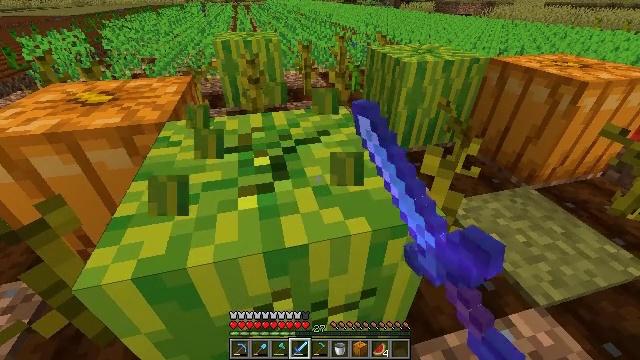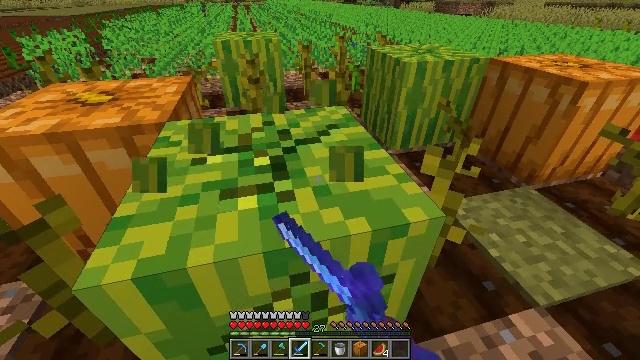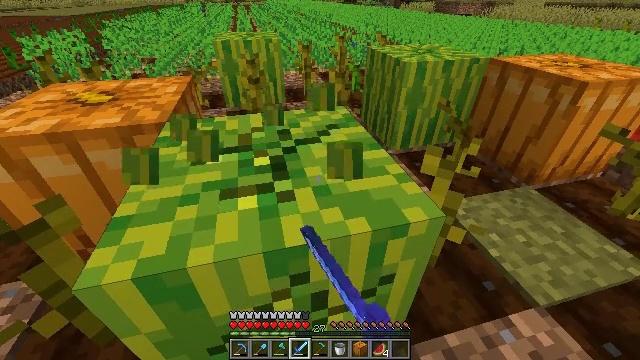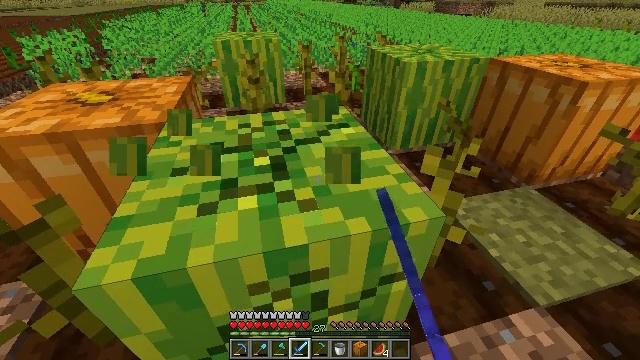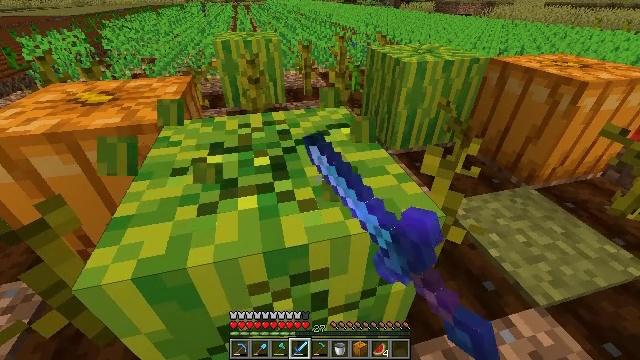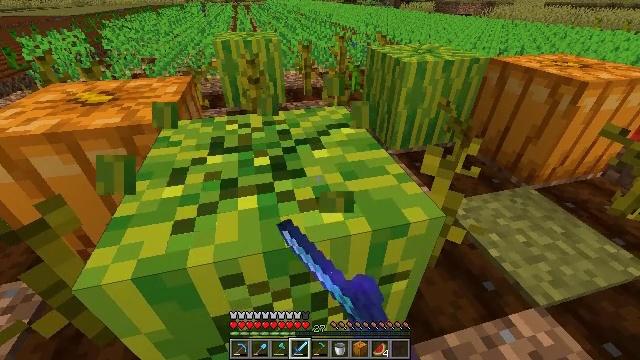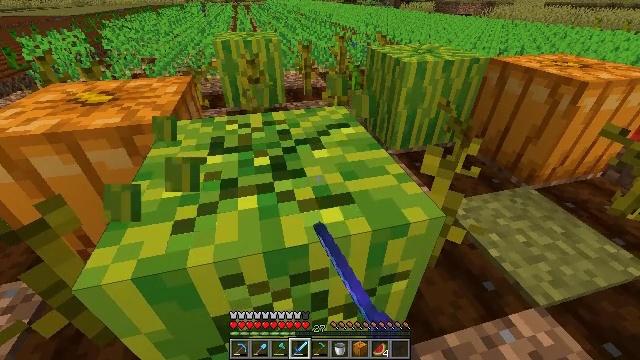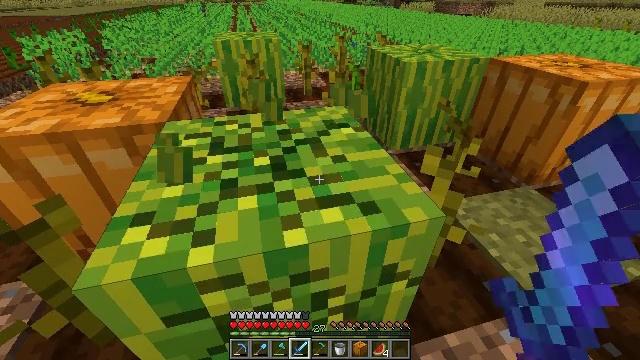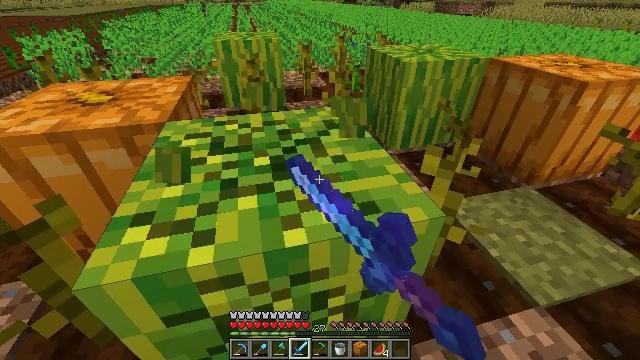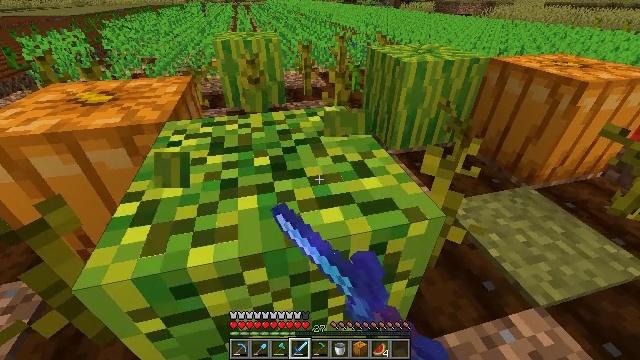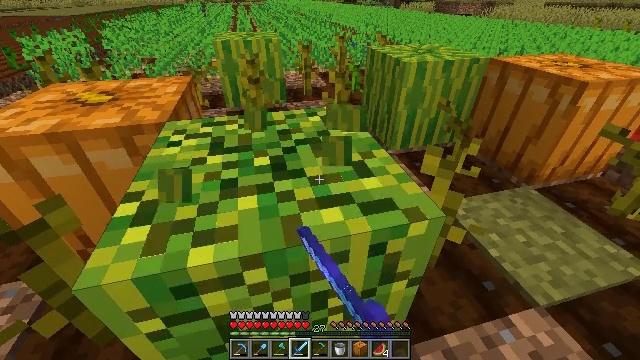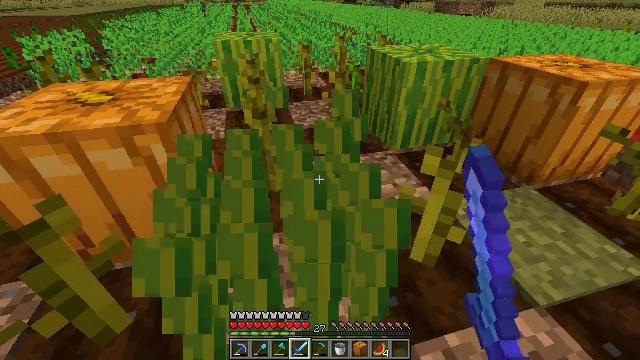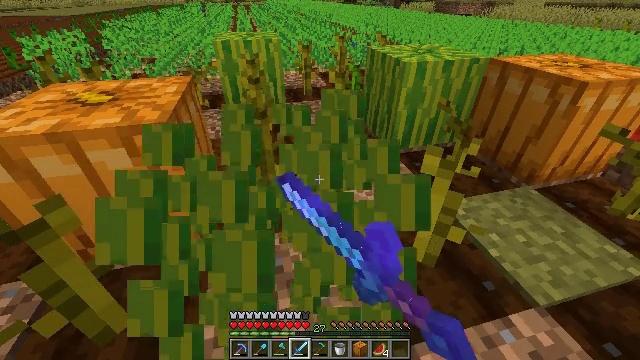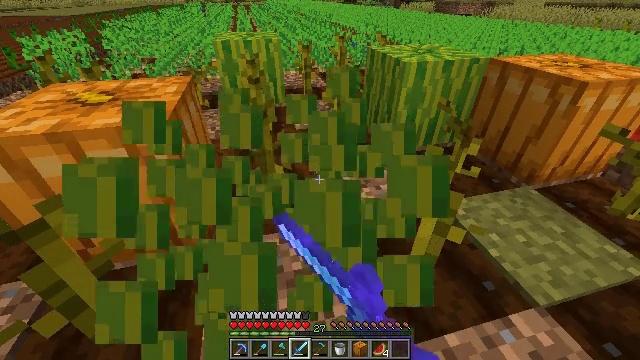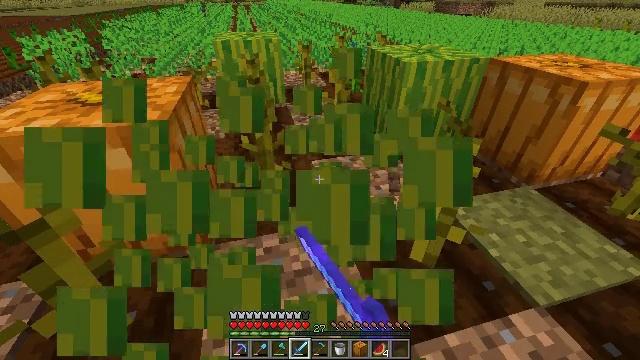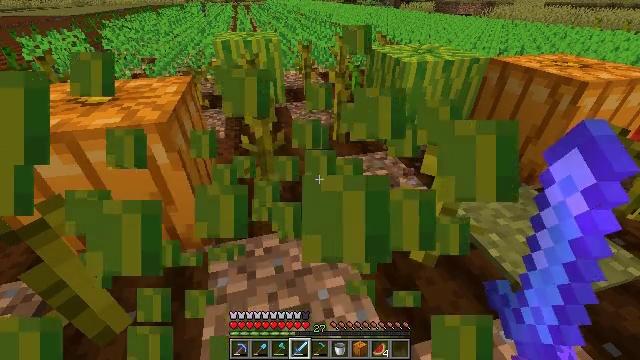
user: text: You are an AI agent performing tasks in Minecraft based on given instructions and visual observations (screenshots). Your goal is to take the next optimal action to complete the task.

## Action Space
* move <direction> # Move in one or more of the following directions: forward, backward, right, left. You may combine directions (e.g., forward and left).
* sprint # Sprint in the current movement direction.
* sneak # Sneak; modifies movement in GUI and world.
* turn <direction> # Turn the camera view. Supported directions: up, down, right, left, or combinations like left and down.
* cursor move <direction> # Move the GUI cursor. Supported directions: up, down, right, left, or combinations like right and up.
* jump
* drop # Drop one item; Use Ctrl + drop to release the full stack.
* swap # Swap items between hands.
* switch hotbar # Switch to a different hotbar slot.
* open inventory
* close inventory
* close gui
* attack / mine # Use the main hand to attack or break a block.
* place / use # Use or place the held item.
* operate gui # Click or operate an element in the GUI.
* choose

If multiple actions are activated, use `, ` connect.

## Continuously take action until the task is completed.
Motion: motion action
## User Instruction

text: Mine a melon block.
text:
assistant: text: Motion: attack / mine
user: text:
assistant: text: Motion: attack / mine
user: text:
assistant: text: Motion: attack / mine
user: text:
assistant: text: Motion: attack / mine
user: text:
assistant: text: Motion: attack / mine
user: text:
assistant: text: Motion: attack / mine
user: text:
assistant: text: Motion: attack / mine
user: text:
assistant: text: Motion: attack / mine
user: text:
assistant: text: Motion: attack / mine
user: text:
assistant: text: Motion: attack / mine
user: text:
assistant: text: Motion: attack / mine
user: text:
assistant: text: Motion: attack / mine
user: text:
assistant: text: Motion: attack / mine
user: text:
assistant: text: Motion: attack / mine
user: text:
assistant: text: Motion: attack / mine
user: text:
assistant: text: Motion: attack / mine